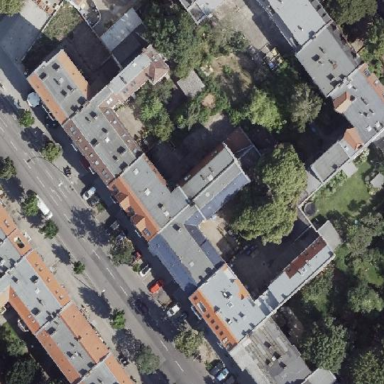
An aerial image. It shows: View of apartment building.